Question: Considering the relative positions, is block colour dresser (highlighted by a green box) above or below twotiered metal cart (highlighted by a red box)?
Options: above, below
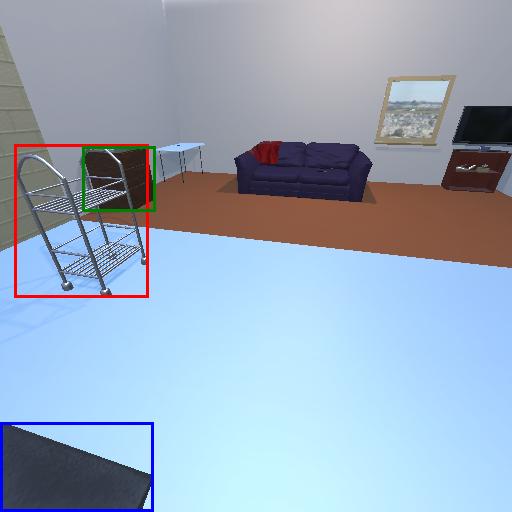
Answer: above